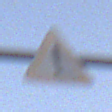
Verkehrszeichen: Gefahrenstelle
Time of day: SunriseSunset
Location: Outdoor (RoadRail)
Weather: PartlyCloudy
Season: NotSpecified
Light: Natural